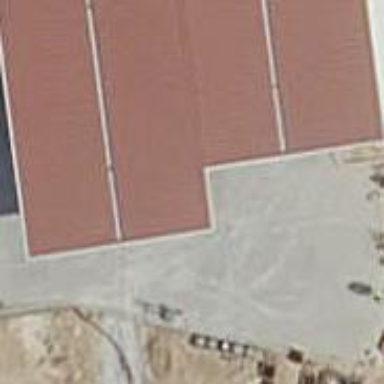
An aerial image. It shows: View of roof of building.